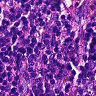
Metastatic tissue present: no